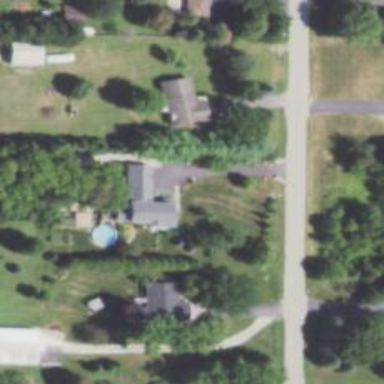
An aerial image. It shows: Driveway.